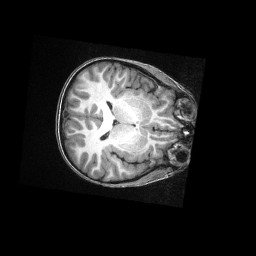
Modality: T1w
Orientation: axial
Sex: male